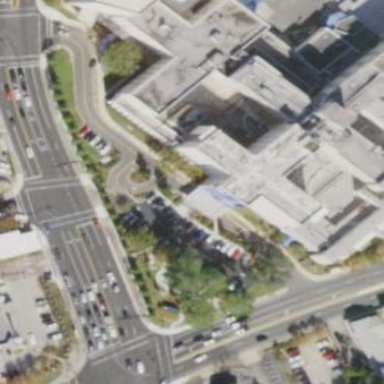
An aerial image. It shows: Hospital building.